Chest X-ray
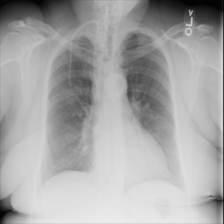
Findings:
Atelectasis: negative
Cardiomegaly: negative
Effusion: negative
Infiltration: negative
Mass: negative
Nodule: negative
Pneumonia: negative
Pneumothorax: negative
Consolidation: negative
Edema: negative
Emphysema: negative
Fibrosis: negative
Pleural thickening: negative
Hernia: negative